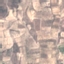
Land use / land cover: PermanentCrop